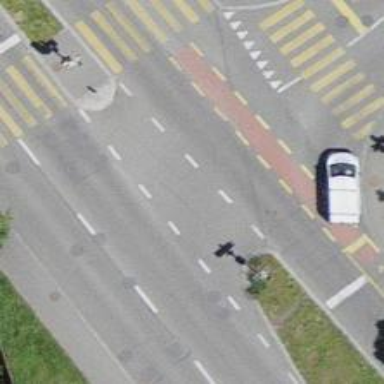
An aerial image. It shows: Road with traffic signals.